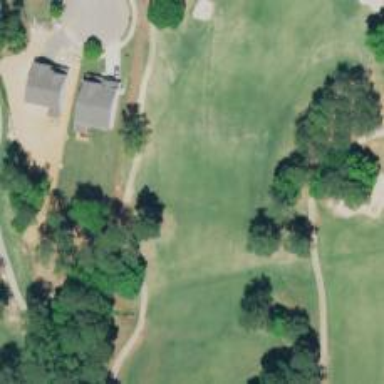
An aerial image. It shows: Golf hole.